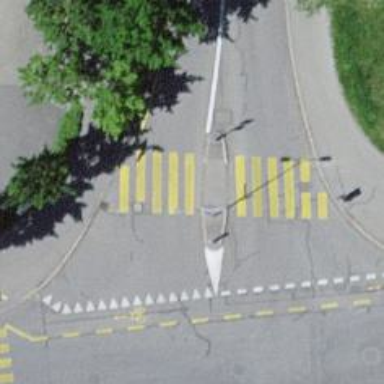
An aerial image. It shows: Uncontrolled crossing with central island on the road.